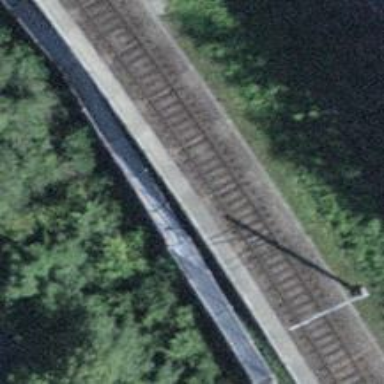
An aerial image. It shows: Railway with two tracks. The railway is electrified with contact line.